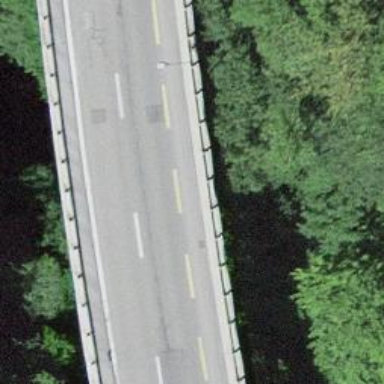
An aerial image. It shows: Path on bridge.